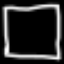
Label: square